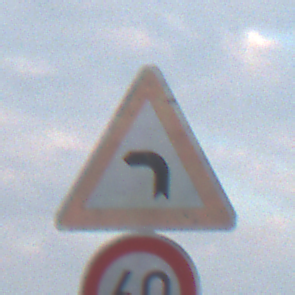
Verkehrszeichen: KurveLinks
Zusatzzeichen unten: Geschwindigkeit60
Umgebung: Outdoor, Nature
Tageszeit: SunriseSunset
Wetter: PartlyCloudy
Licht: Natural
Jahreszeit: NotSpecified
Kontrast: LowContrast